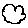
Label: cloud